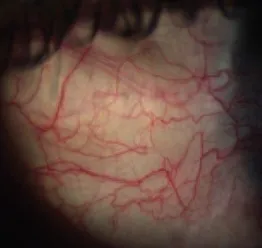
Postoperative slit-lamp photographs of case 4. (B) Regrowth of the pterygial tissue with newly formed vascularization observed at 3 mo postoperatively.
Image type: pathology (h&e)